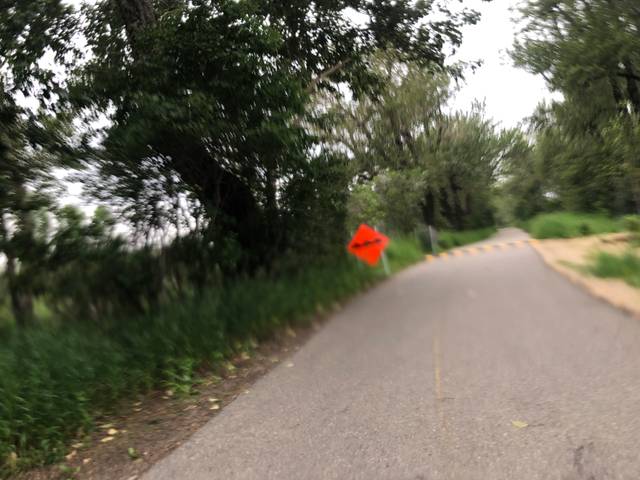
Region: Canada
Coordinates: 51.043, -114.02